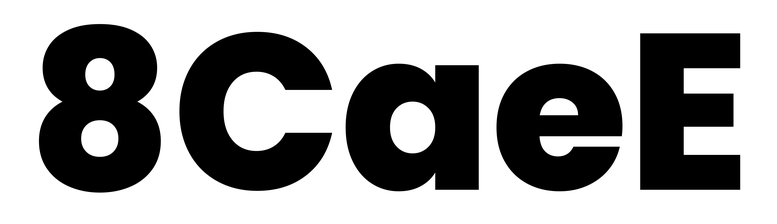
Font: Poppins-ExtraBold